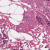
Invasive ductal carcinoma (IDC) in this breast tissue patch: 0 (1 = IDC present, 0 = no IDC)